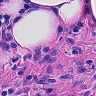
Metastatic tissue present: yes